Question: I would like to know in which order I should learn different areas of maths so I can have a robust overview of all the theory in case I need something for a computer programming problem.
So I've created this mind map

I do not intend to know all those small details about how to do a certain thing (e.g. "gauss-jordan reduction"), I would rather look over an example, but then do it with math software like sage-maths or mathematica.
I would like to know, for instance, how to get to a taylor series, given the analytical function (I know it already, I am merely illustrating the kind of knowledge depth I expect).
So all I all, which have applicability in computer science / programming, and actually understand something from those articles, .
The open question is:
1. (a) In what order do you suggest to learn about these areas, on what areas should I insiste more? (b) Do you see any missing areas in the mind map?
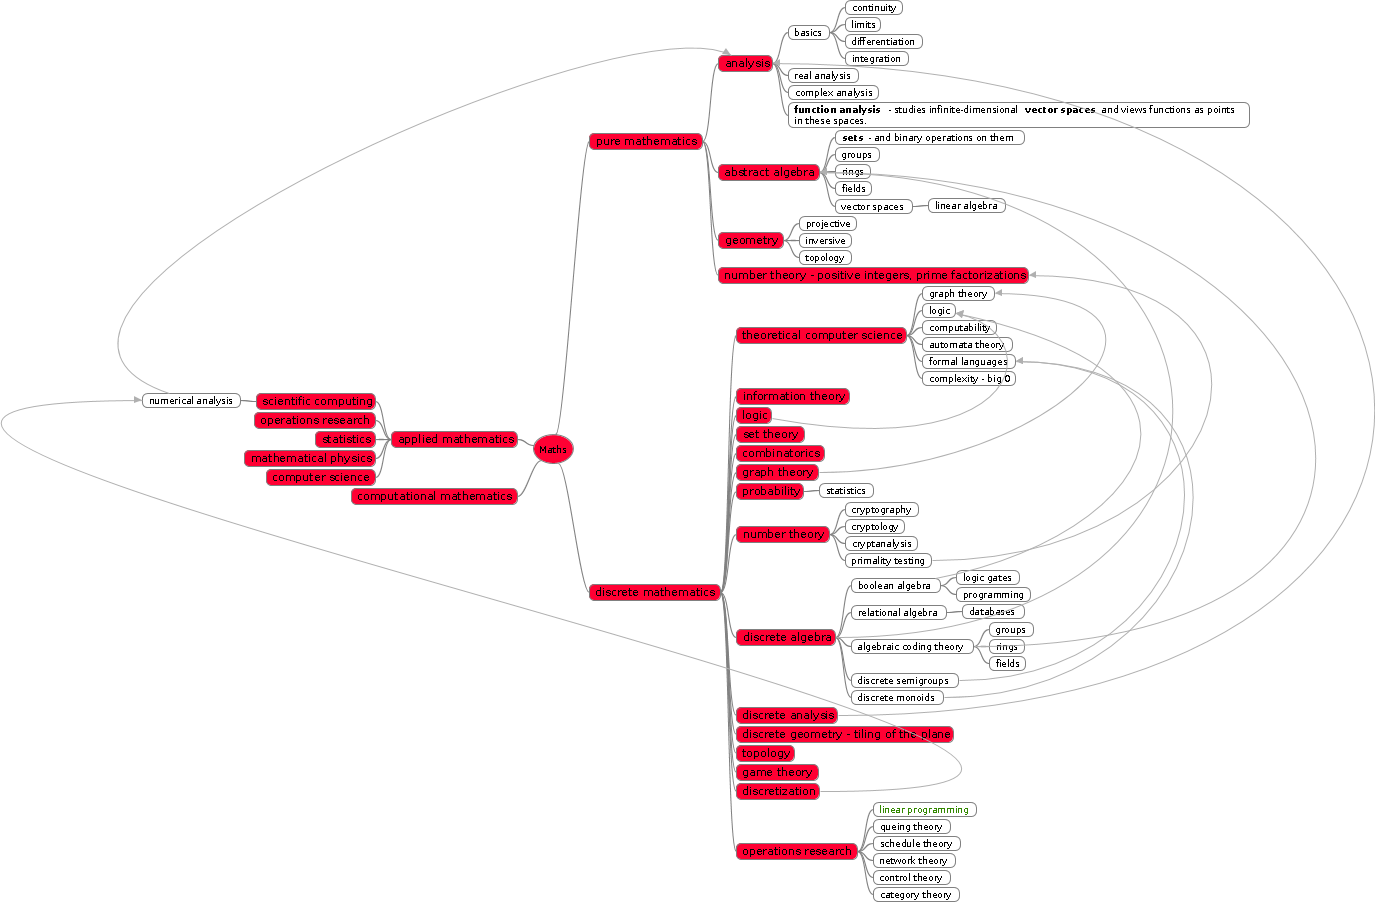
Answer: There is a good book, that I think would help you to get more out of computer science research papers and dissertations. It's called "", and it's available on Amazon:
<URL>
I think this would help because it will all be relevant, and its consolidated which will help expedite the learning process.
Even if you don't have any money, just Google it and take a look at the index to get an idea of what areas you might want to learn.
And here's <URL>.